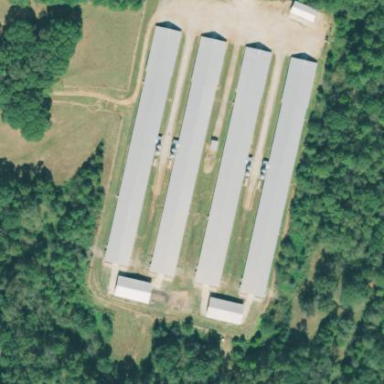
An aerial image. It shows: Poultry farmyard is depicted in the image.